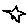
Label: star